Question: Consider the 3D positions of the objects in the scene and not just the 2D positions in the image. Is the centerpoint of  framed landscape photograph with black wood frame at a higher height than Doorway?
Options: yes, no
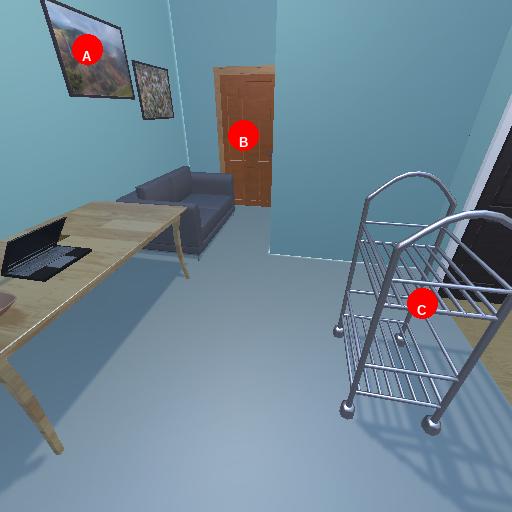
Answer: yes